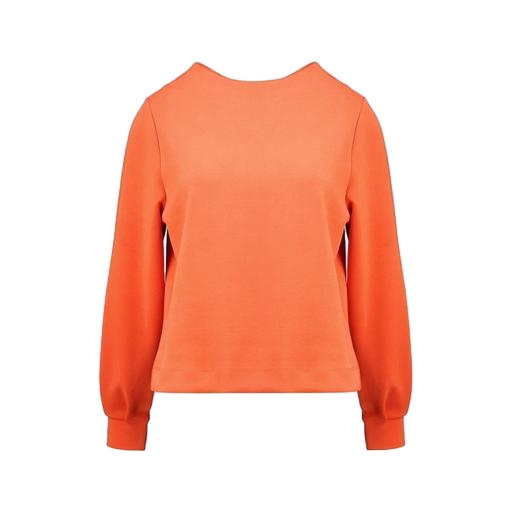
orange sweatshirt, bright orange and long sleeves, her longsleeve top, white background